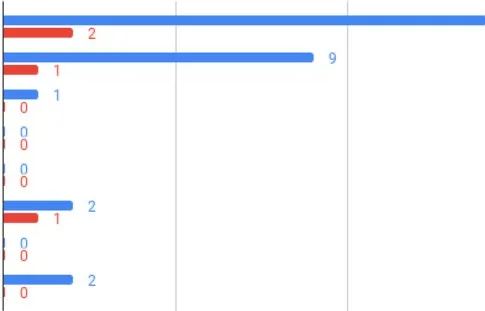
Pittsburgh Sleep Quality Index (PSQI) sub-scores prior to the initiation of omalizumab (blue) and after the 6 month treatment period (red).
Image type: chart (chart)